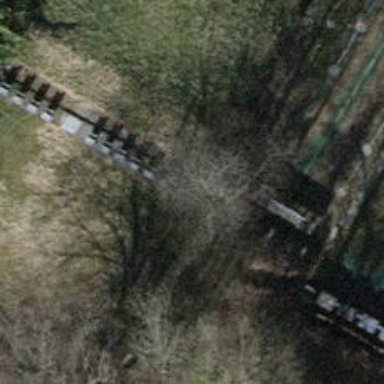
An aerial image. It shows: Retaining wall.